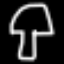
Label: mushroom